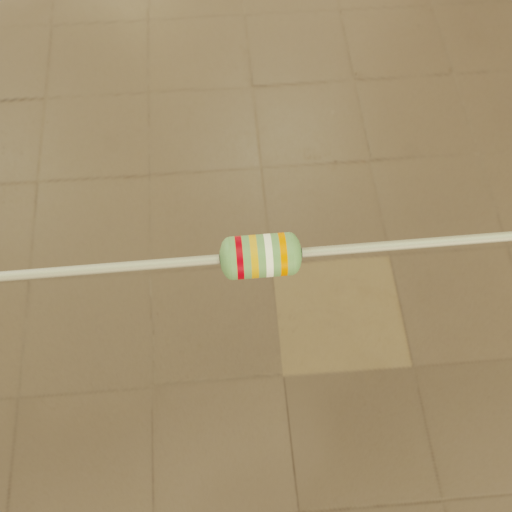
Resistor colour bands (in order): red, gold, white, orange